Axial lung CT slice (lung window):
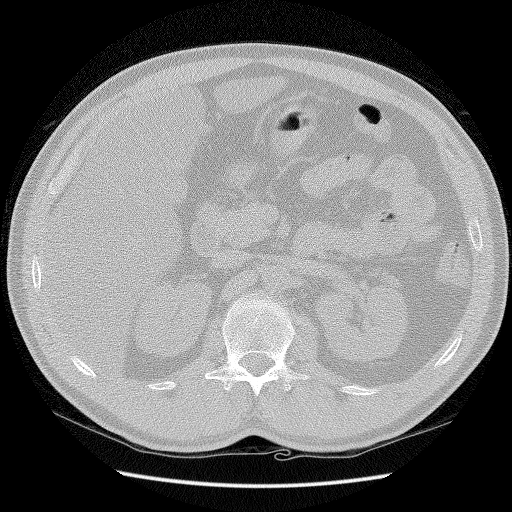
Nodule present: no